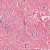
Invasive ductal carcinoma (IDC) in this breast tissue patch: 0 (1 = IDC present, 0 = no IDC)